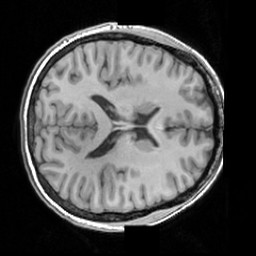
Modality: T1w
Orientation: axial
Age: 32
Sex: female
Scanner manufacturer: siemens
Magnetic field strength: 3 T
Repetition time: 1.63 s
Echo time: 0.00311 s